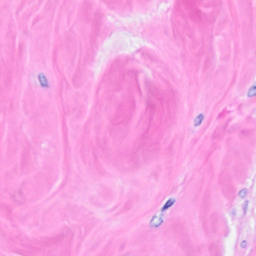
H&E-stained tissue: Breast